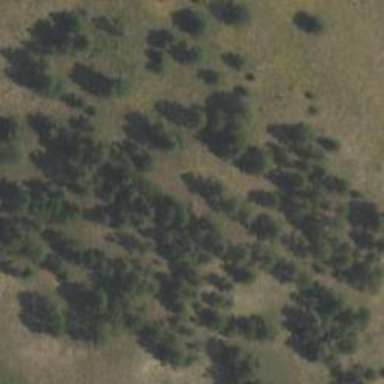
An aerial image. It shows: Woodland with evergreen needle-leaved trees.